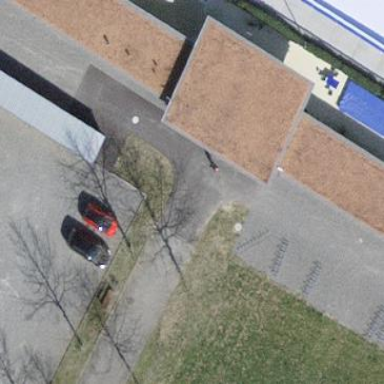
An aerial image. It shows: Office building.